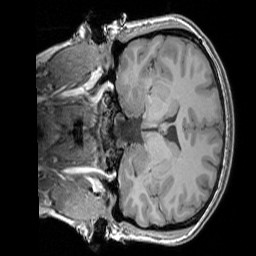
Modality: T1w
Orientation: coronal
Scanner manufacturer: siemens
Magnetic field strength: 3 T
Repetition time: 1.83 s
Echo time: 0.00303 s